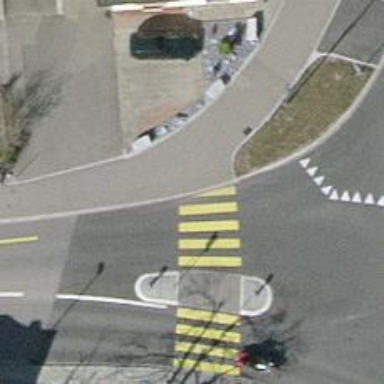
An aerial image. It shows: Kerb serving as barrier.